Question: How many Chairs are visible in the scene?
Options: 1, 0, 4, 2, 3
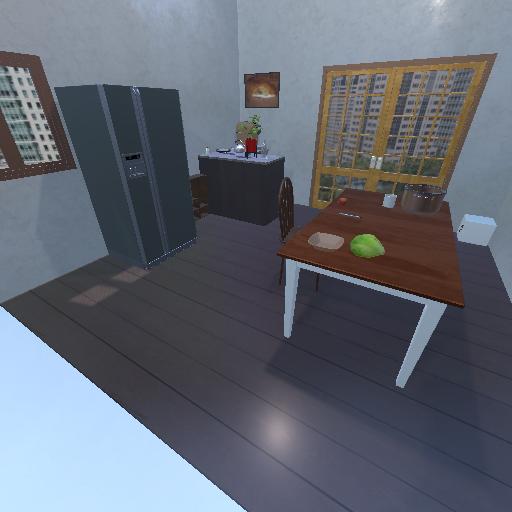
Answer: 1